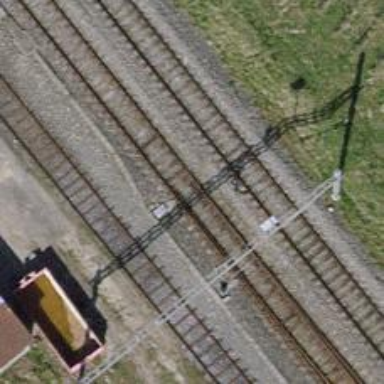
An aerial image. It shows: Single-track electrified railway siding with contact line for service.